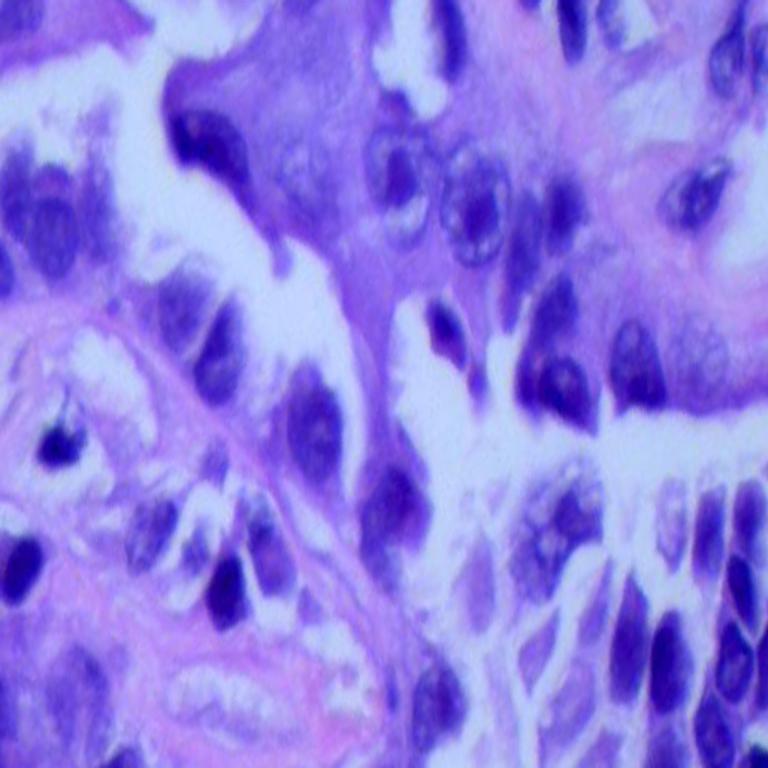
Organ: lung
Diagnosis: adenocarcinomas